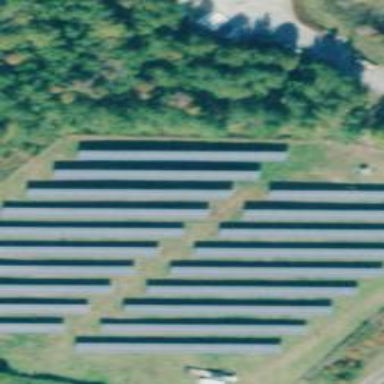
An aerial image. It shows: Solar photovoltaic power plant surrounded by fence.